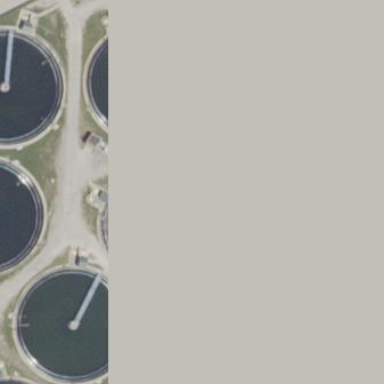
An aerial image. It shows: Body of wastewater.